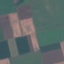
Land use / land cover: AnnualCrop